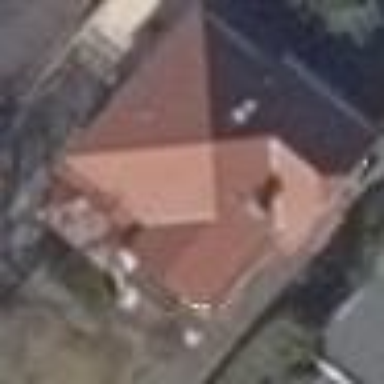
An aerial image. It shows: Detached building with mansard roof.